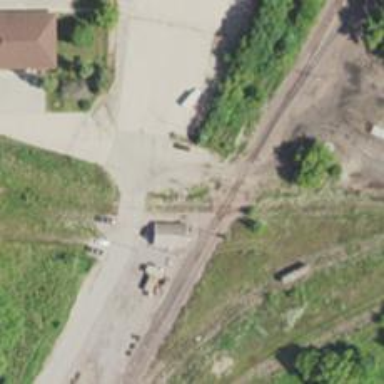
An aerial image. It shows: Railway junction.